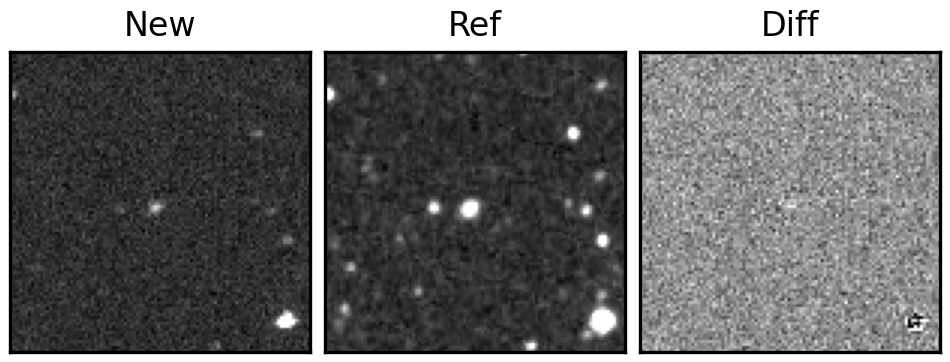
Label: real